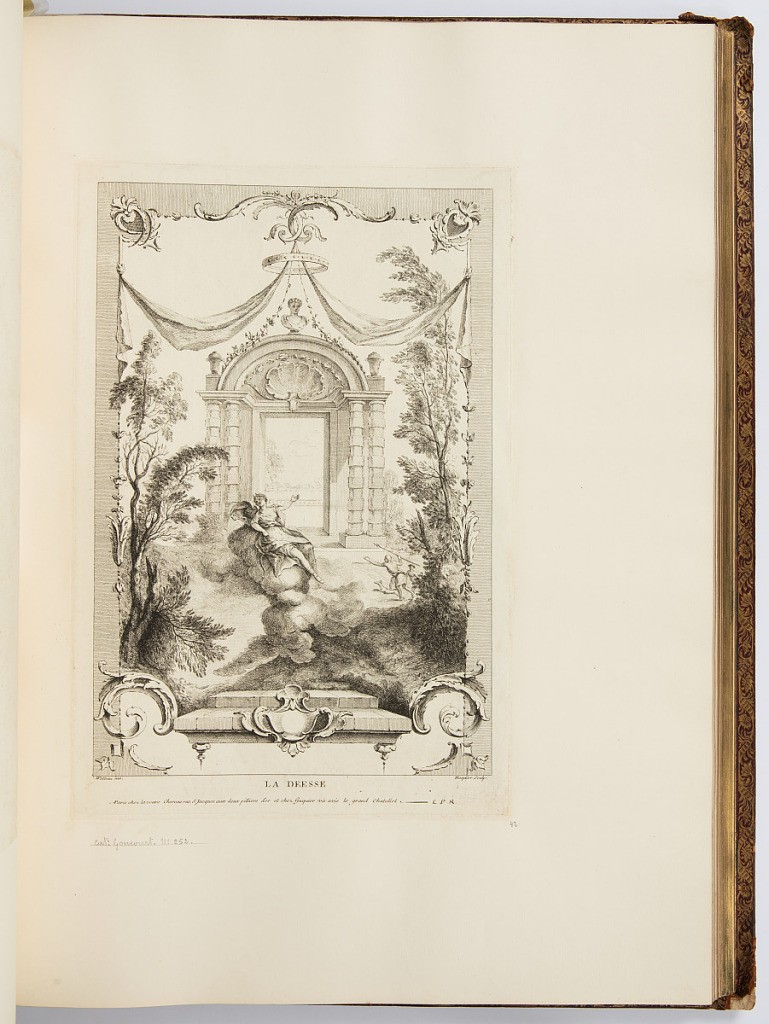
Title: LA DEESE
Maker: Antoine Watteau, French, 1684–1721
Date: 1723-1735
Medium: Etching on laid paper
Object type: Bound print
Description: Page of arabesque ornamentation framing a central vignette of the goddess Diana borne upon a cloud, a woman hunting with a spear and a dog in the midground, and an architectural arched doorway in the background. The scene is framed by branches, drapery, and scrolls. The plate is signed.